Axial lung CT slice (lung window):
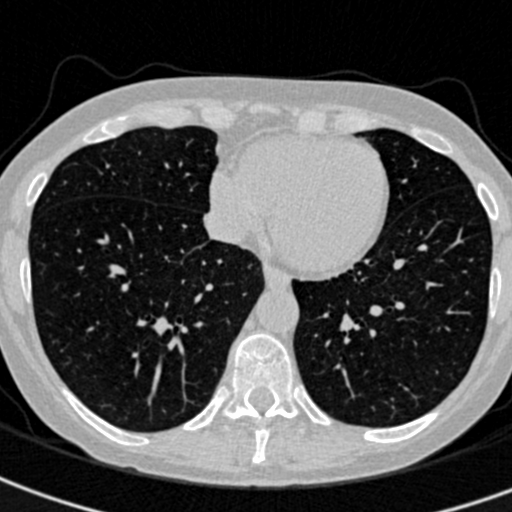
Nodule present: no